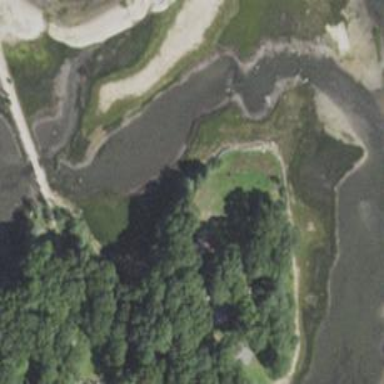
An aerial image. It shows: Saltmarsh wetland area.